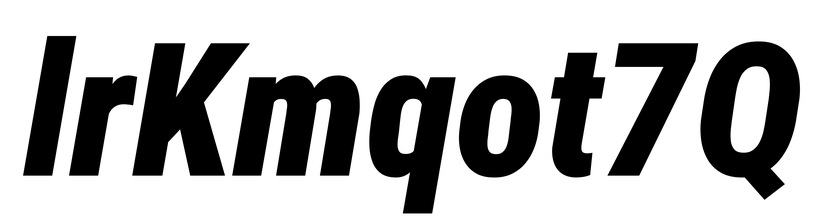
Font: Roboto-Italic_Condensed_Black_Italic